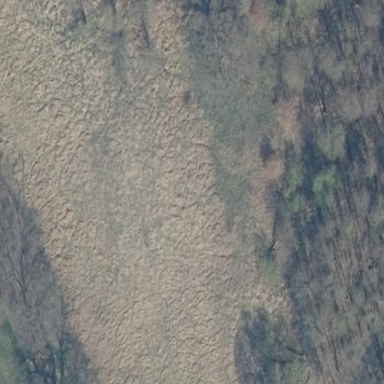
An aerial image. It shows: Area covered with grass.